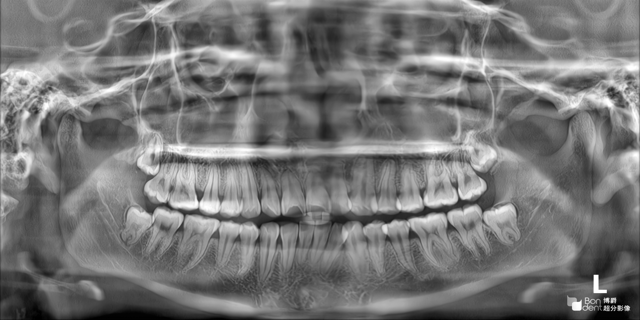
adult